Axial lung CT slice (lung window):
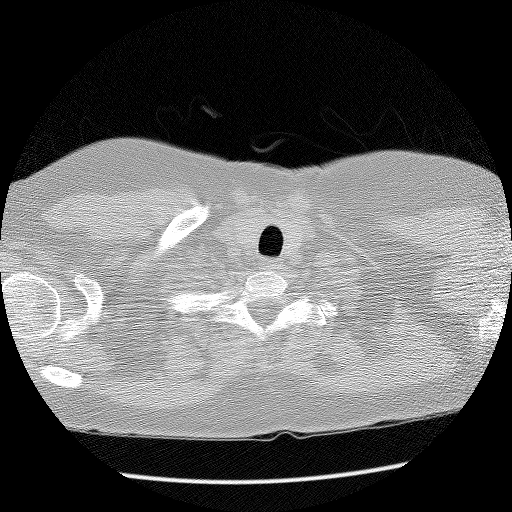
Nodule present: no